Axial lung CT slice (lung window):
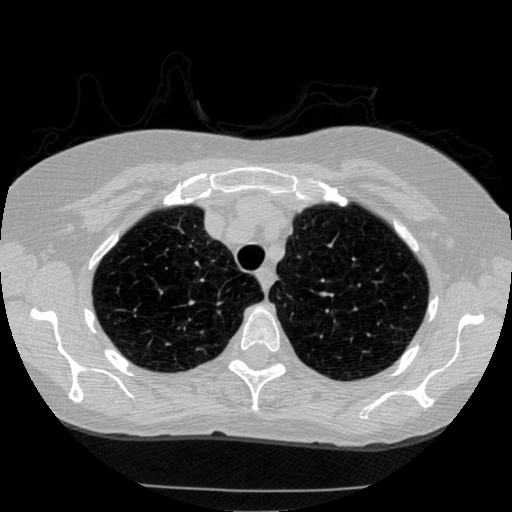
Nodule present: no